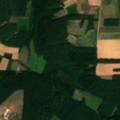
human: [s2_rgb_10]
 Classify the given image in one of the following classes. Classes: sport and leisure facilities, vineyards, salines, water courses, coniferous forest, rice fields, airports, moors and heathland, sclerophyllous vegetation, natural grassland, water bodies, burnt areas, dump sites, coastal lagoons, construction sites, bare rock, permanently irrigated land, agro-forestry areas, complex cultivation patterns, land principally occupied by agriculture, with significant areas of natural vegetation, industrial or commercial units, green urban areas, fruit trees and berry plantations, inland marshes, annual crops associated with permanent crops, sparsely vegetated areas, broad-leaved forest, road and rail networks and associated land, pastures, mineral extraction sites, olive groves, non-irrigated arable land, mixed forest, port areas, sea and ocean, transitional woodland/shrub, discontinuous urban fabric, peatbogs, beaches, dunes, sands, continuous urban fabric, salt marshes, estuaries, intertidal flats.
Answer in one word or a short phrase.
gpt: non-irrigated arable land, complex cultivation patterns, broad-leaved forest, mixed forest